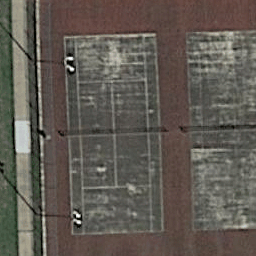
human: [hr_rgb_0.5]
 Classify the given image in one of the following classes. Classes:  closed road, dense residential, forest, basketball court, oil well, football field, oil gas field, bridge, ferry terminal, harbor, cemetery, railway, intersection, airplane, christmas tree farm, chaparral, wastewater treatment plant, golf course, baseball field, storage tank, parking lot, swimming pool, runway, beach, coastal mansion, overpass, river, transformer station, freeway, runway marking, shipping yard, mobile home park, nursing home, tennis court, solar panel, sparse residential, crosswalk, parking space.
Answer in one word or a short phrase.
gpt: tennis court